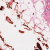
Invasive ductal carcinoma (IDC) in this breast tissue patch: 0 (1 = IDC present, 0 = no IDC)